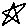
Label: star